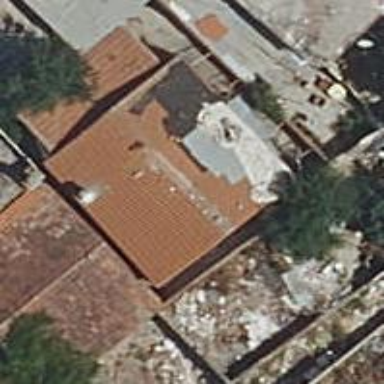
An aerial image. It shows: Residential building.